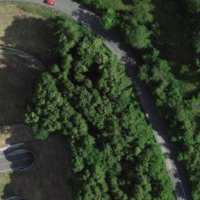
EUNIS habitat code: 57
Species observed at this site:
Orchis anthropophora